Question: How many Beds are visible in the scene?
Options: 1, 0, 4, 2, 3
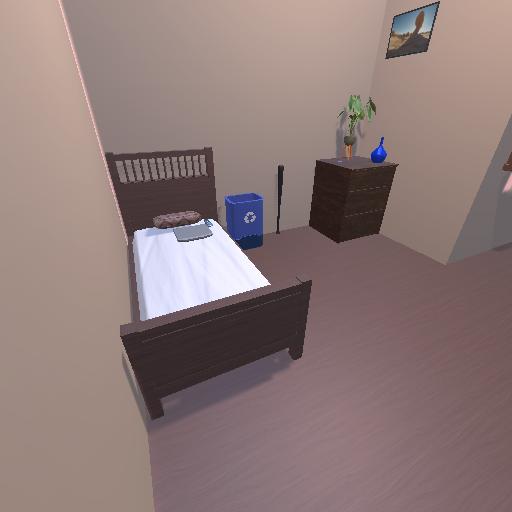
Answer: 1